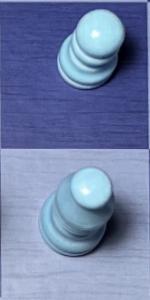
Label: Bishop_White